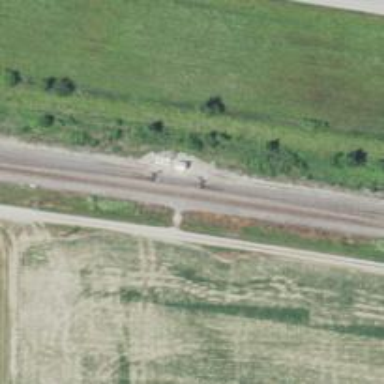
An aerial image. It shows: Railroad crossover.